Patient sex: M
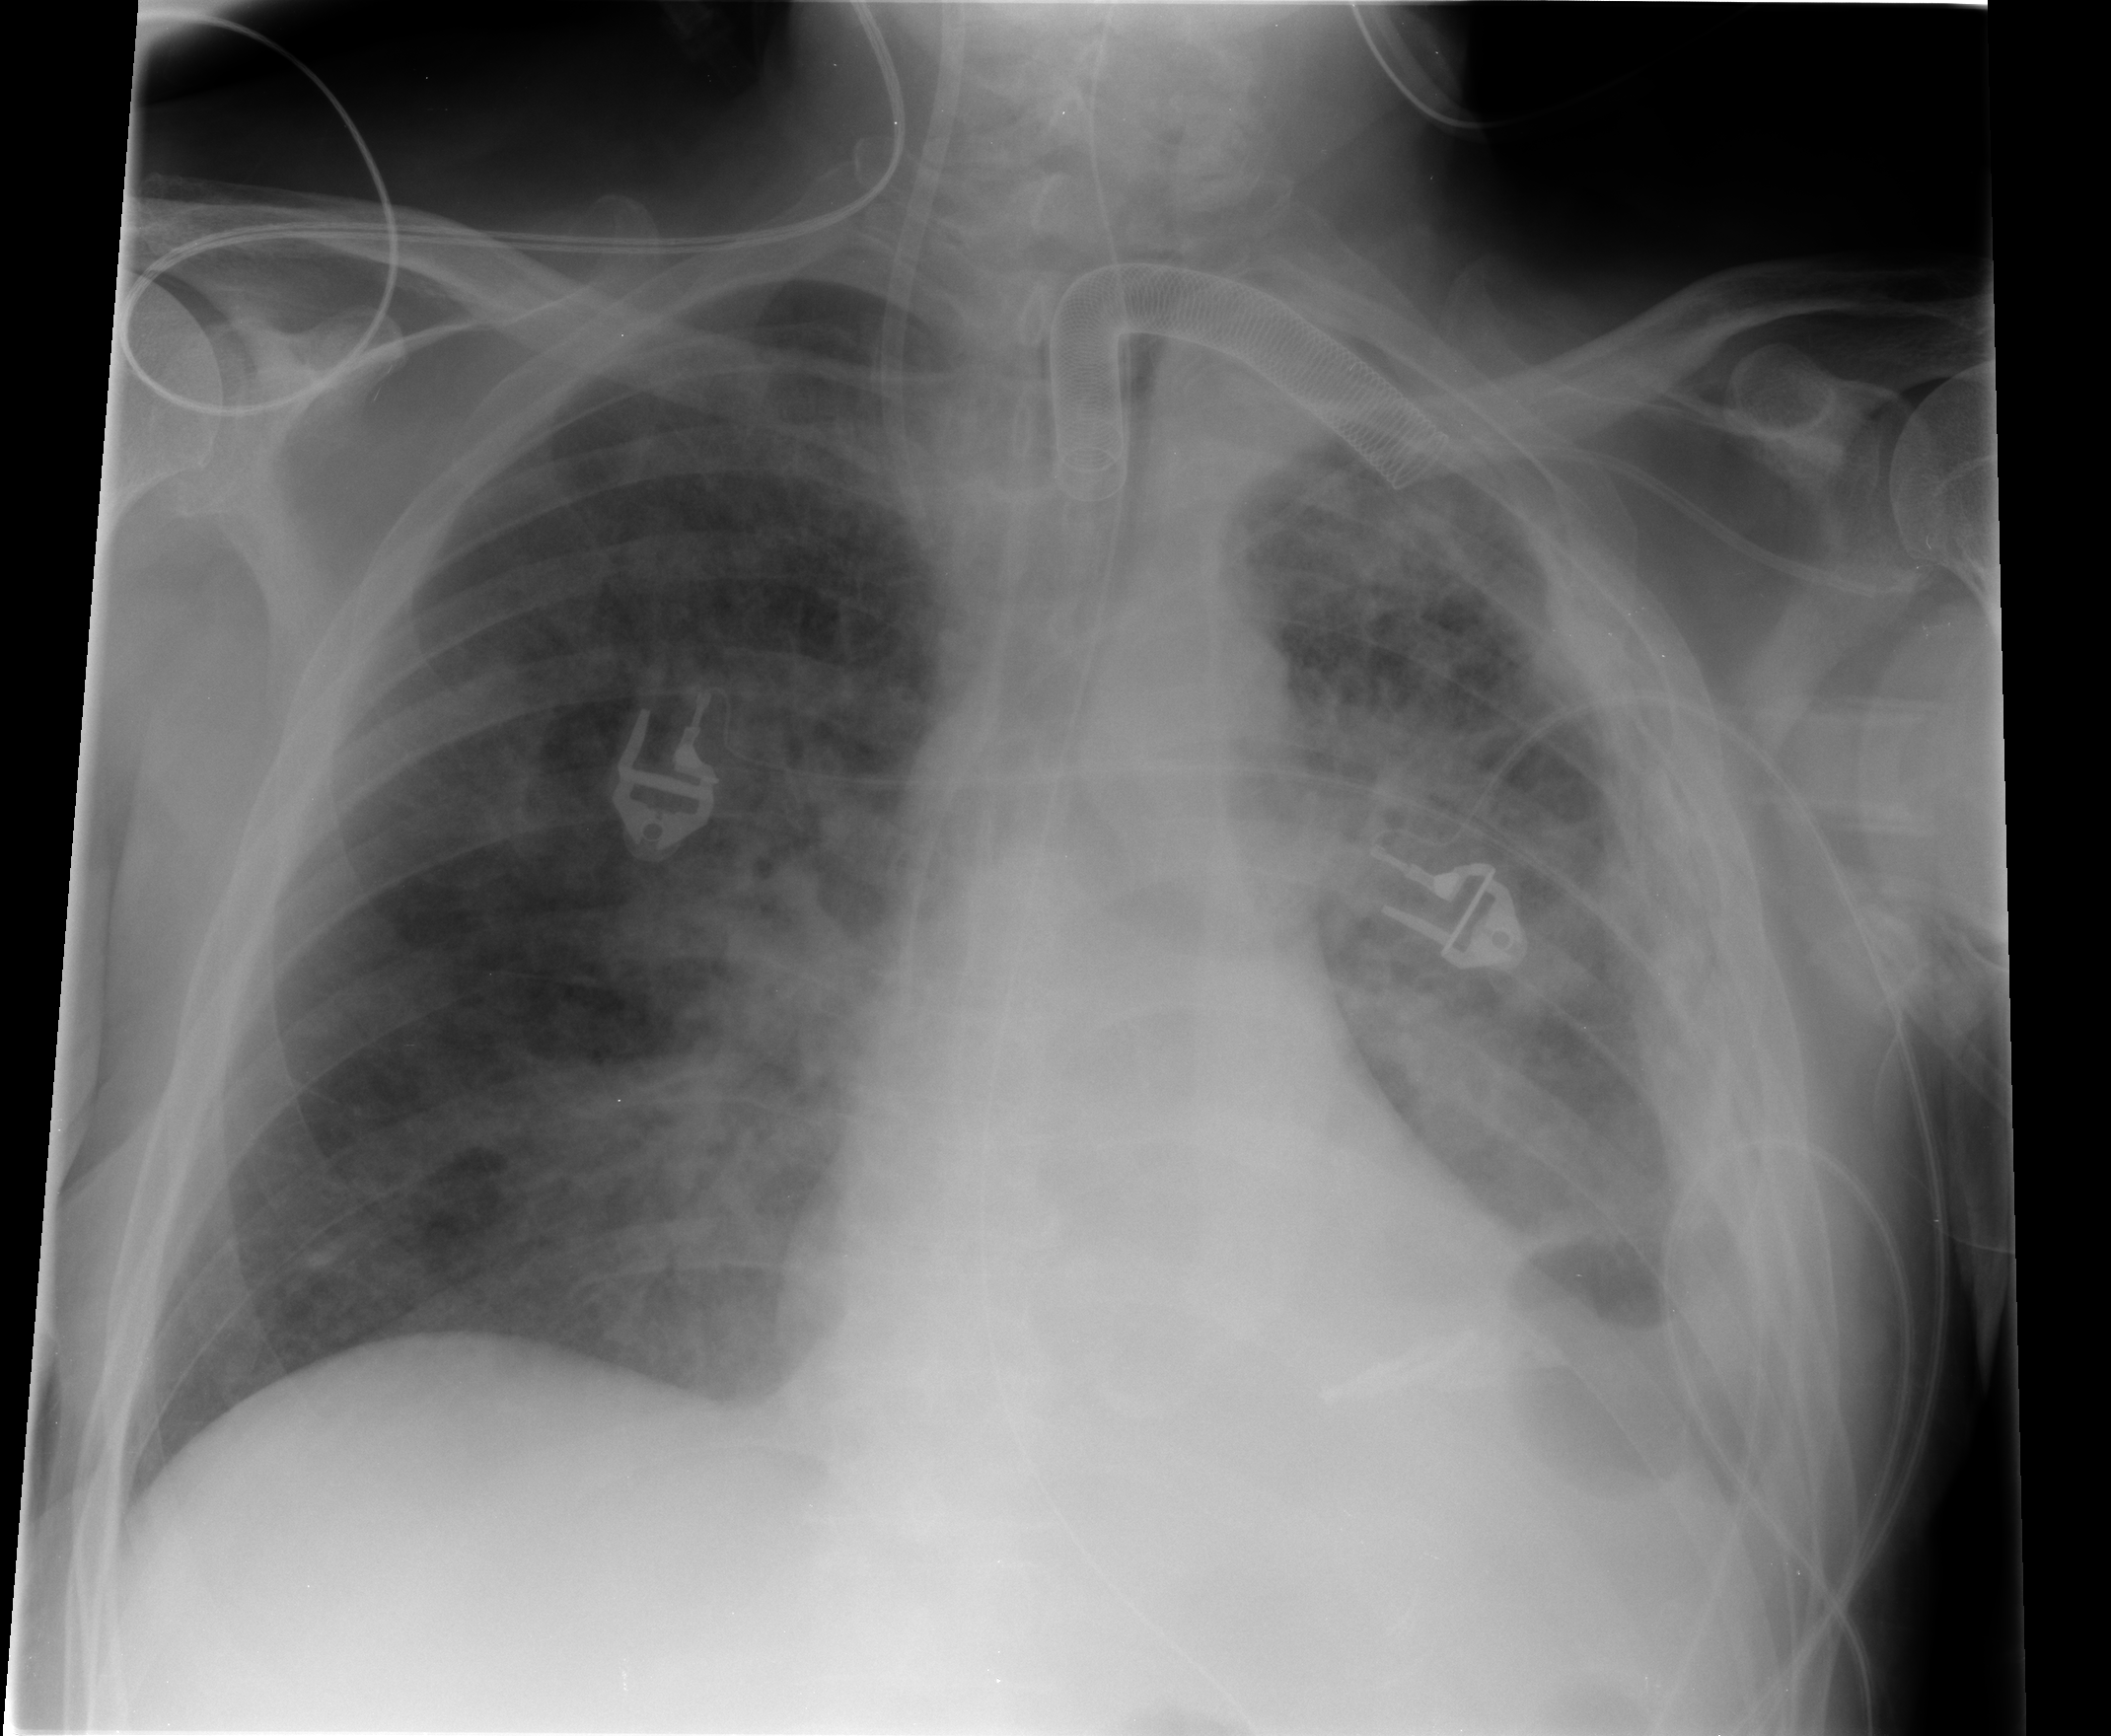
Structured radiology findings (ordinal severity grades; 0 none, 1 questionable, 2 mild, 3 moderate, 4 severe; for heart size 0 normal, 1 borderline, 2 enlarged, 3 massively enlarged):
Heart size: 0
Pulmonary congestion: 3
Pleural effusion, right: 0
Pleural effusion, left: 2
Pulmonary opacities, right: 3
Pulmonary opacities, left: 3
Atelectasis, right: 0
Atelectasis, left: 0